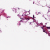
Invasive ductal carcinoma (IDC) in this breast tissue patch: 0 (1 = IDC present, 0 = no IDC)